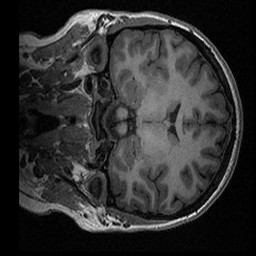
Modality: T1w
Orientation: coronal
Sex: female
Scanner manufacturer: ge
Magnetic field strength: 3 T
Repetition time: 0.0064 s
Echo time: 0.00281 s